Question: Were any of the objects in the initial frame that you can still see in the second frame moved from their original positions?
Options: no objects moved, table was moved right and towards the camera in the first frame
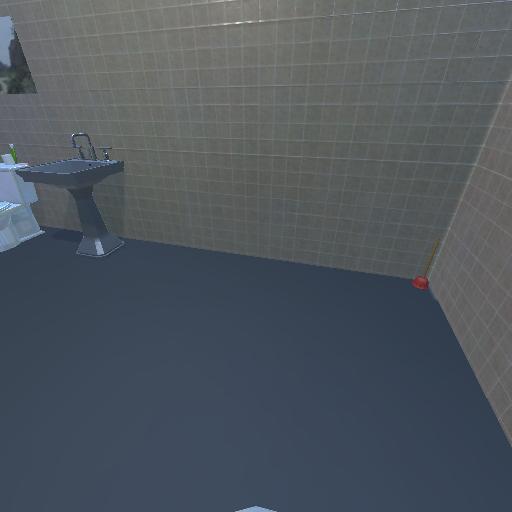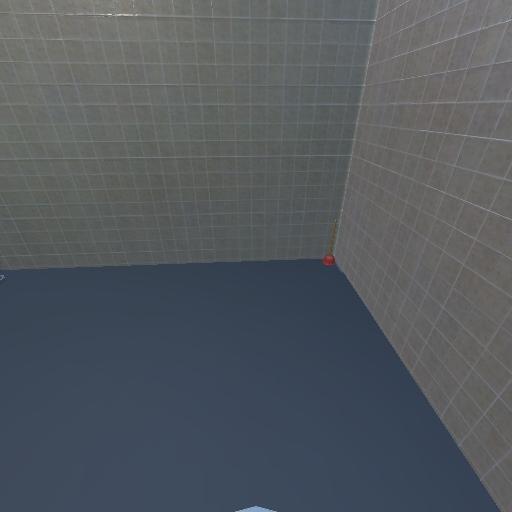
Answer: no objects moved